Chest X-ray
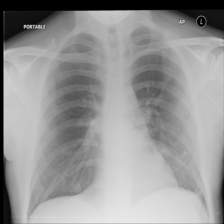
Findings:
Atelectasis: negative
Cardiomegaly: negative
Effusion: negative
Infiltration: negative
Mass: negative
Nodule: negative
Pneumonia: negative
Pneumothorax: negative
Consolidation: negative
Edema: negative
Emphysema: negative
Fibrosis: negative
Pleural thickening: negative
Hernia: negative